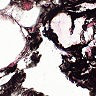
Metastatic tissue present: no